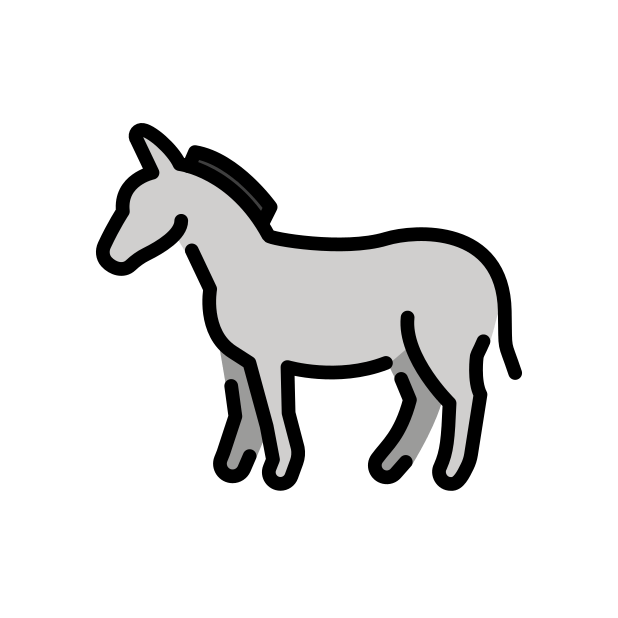
Emoji: 🫏
Name: donkey
Unicode: 0x1facf